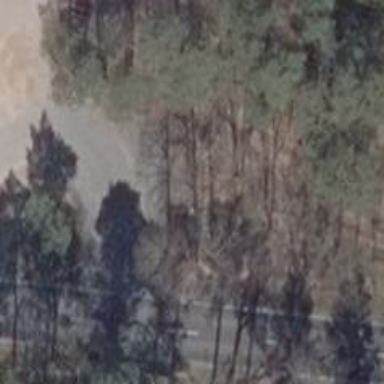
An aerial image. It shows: Asphalt road designated for service vehicles.